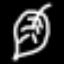
Label: leaf